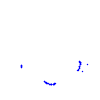
Particle: proton